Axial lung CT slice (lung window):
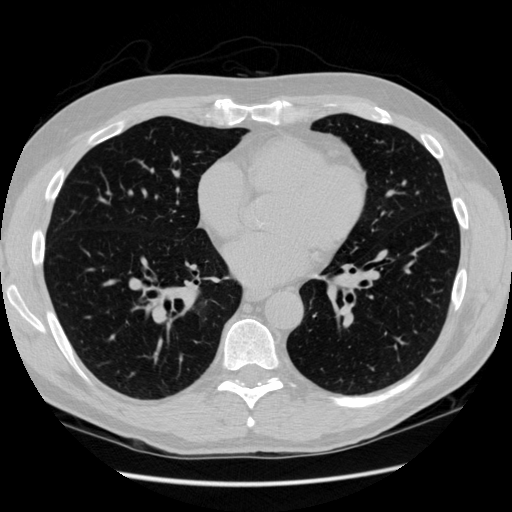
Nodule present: no